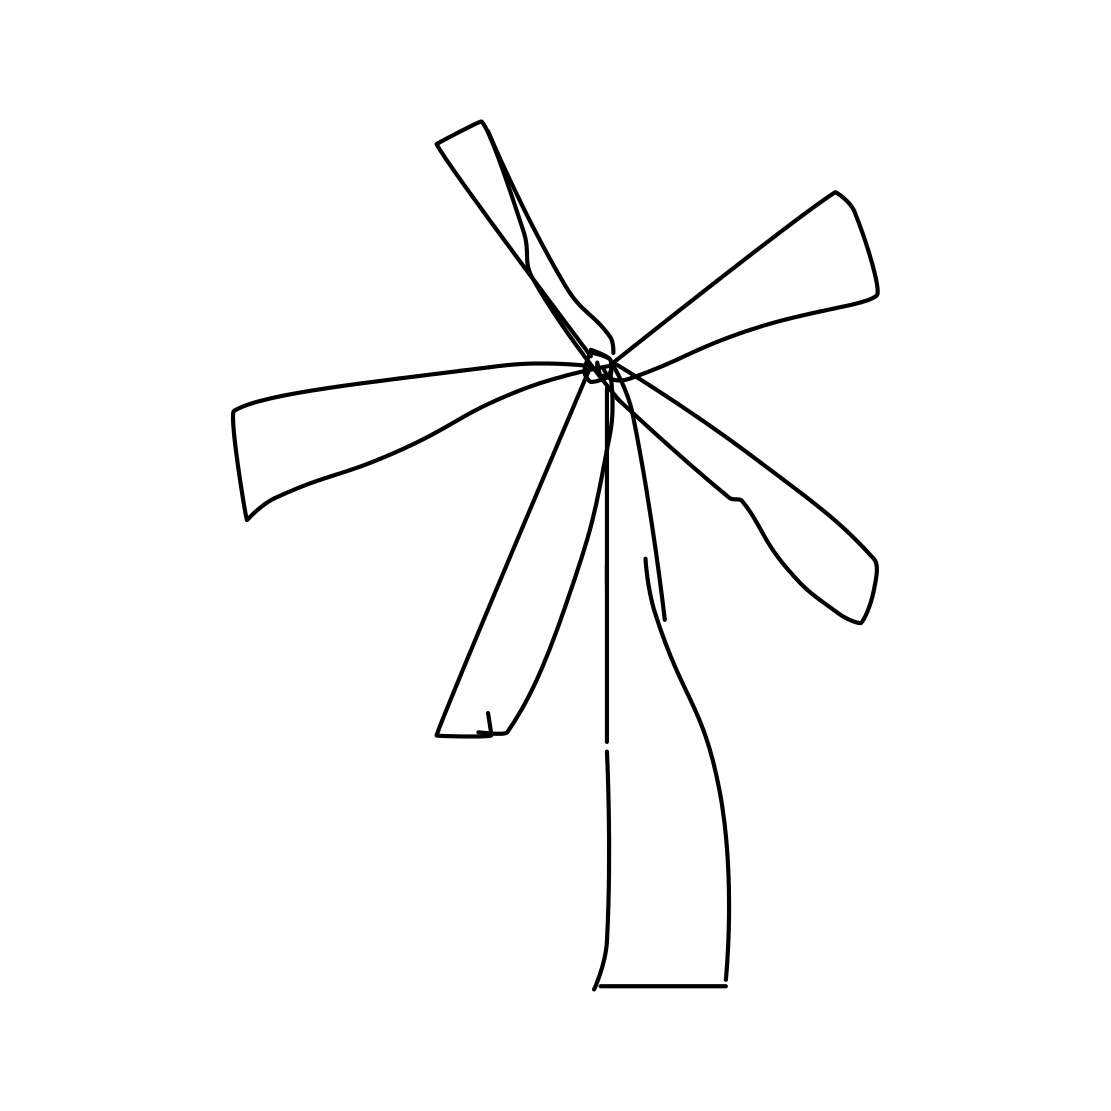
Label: windmill